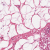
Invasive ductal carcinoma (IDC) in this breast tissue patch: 0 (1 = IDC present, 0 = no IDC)